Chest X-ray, AP view. Patient: 68 years old, sex M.
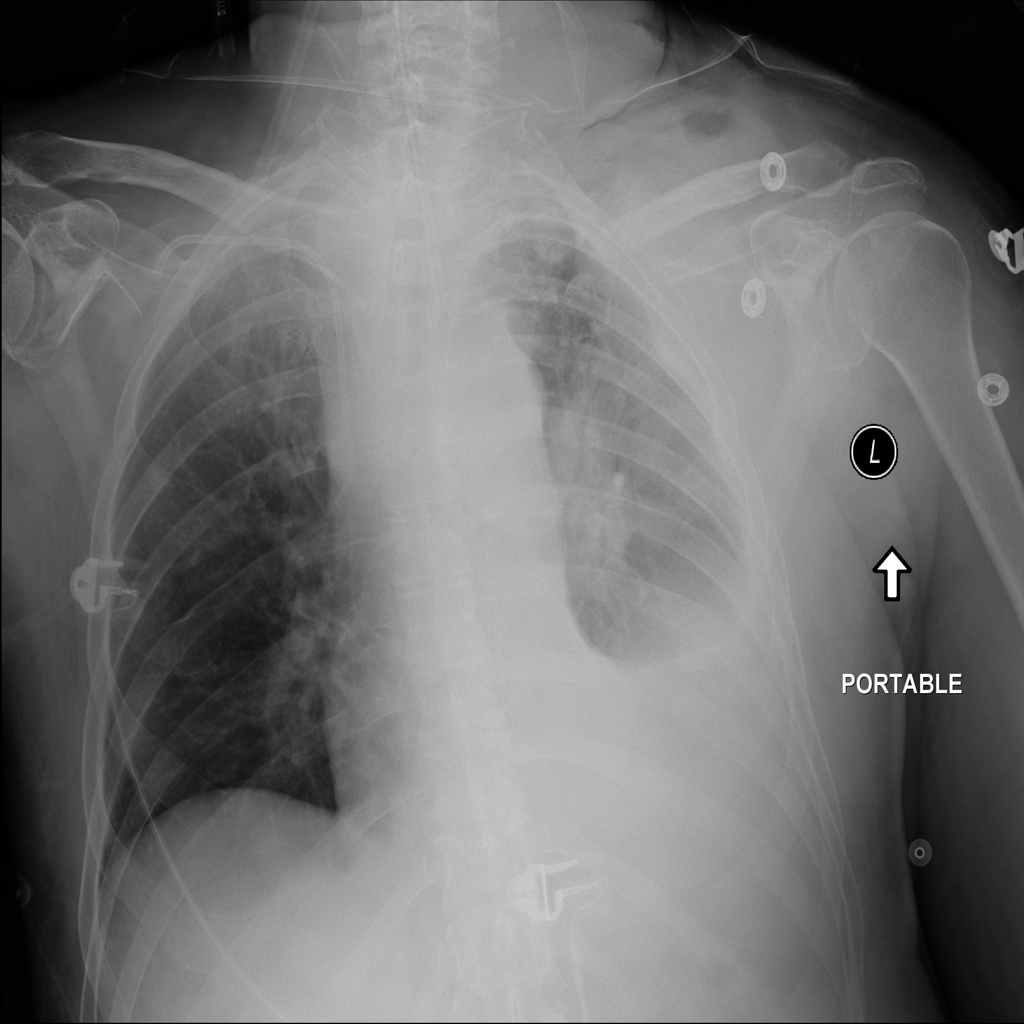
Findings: Effusion, Mass